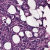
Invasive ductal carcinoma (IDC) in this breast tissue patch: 1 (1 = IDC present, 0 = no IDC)